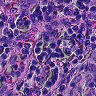
Metastatic tissue present: no